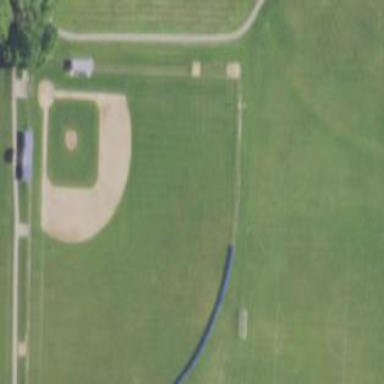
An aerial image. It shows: Baseball pitch for leisure land.